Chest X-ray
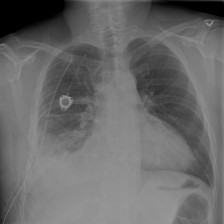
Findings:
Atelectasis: positive
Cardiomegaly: negative
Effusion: negative
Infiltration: positive
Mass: negative
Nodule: negative
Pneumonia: positive
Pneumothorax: negative
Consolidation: negative
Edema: negative
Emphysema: positive
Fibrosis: negative
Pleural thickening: negative
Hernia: negative